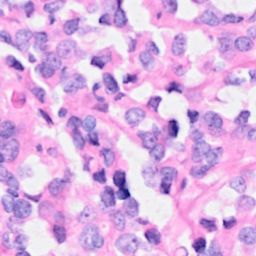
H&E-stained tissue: Breast